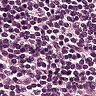
Metastatic tissue present: no